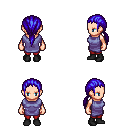
a pixel art fantasy rpg character, female body template, human, light skin, chain tabard jacket, red pants, blue ponytail hairstyle, black shoes, four views (front, back, left, right), 2x2 character sprite sheet, small pixel art, hard edges, no anti-aliasing